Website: walmart
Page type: customer-info-address
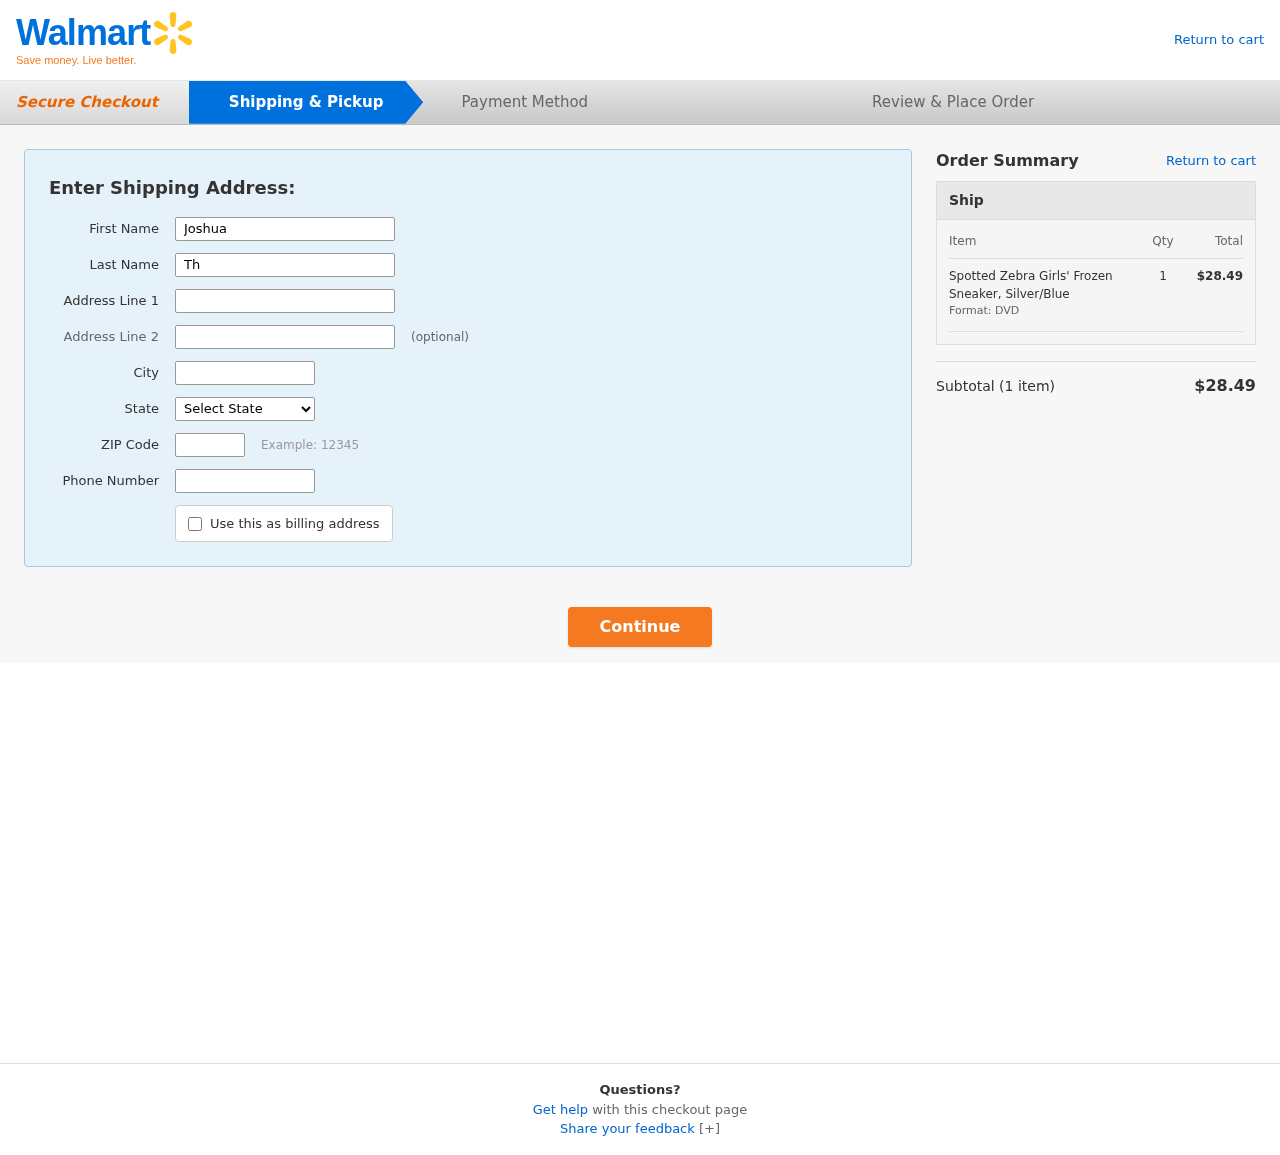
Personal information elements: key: PII_CITY
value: Port John
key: PII_FIRSTNAME
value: Joshua
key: PII_LASTNAME
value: Thompson
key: PII_PHONE
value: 4839038094
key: PII_POSTCODE
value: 37350
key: PII_STATE
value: Texas
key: PII_STREET
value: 2600 Alexis Village
Product elements: key: PRODUCT1_NAME
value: Spotted Zebra Girls' Frozen Sneaker, Silver/Blue
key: PRODUCT1_QUANTITY
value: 1
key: PRODUCT1_LINE_TOTAL
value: $28.49
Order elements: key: ORDER_NUM_ITEMS
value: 1
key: ORDER_SUBTOTAL
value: $28.49